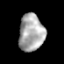
Tissue: prostate
Cell type: T cells
Senescence score: 0.7386
Nuclear area (px): 918
Mean DAPI intensity: 168.728